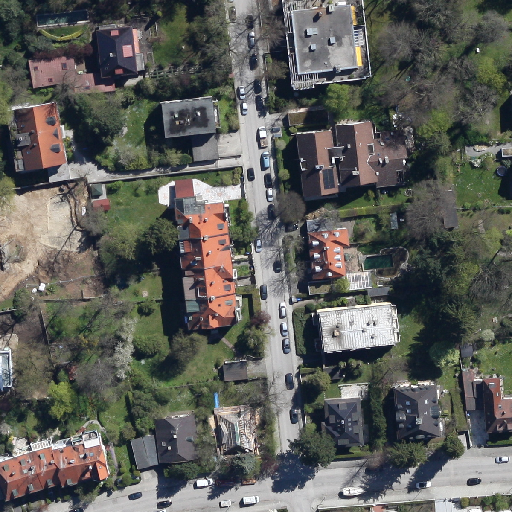
Referring expression: sidewalk